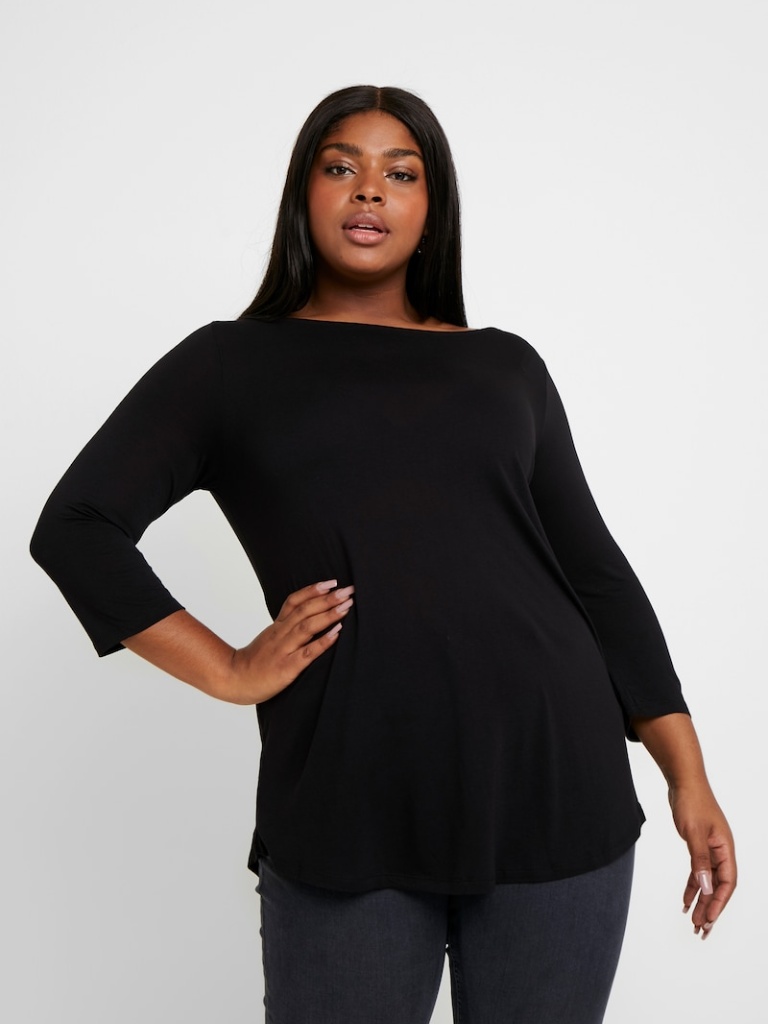
jersey relaxed a long-sleeved with the sleeves down hip length Untucked scoop tunic